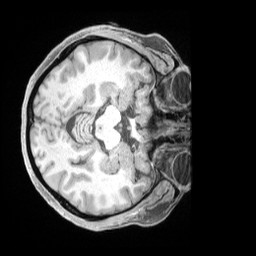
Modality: T1w
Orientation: axial
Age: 35
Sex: female
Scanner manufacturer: siemens
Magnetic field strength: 3 T
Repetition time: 2 s
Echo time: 0.00211 s